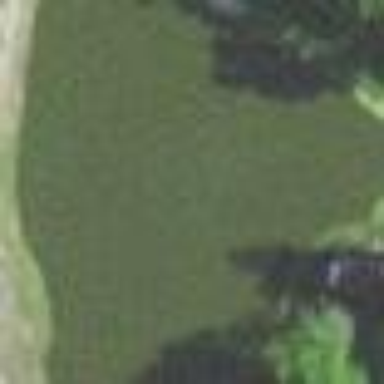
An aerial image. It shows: Serene view of water in the natural setting.